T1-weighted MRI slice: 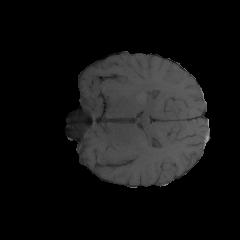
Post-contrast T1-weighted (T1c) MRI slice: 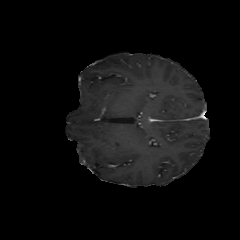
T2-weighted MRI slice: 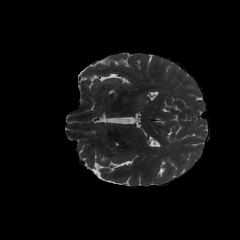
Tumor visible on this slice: yes